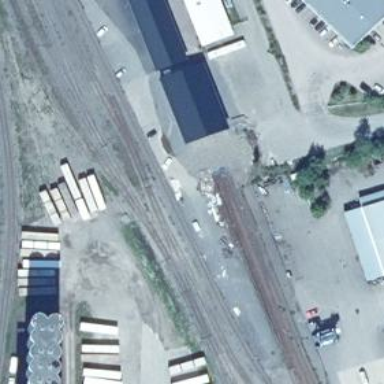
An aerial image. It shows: Abandoned railway spur.